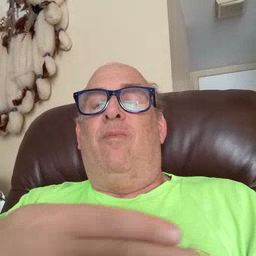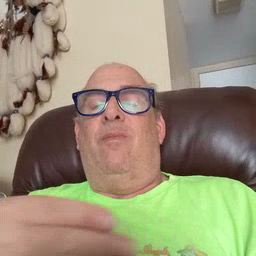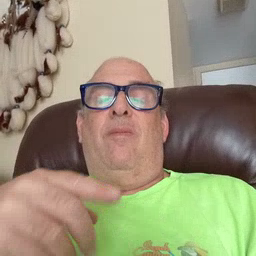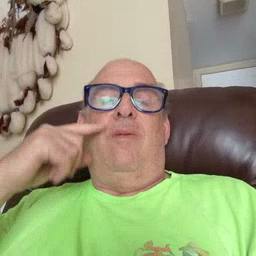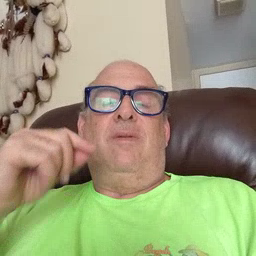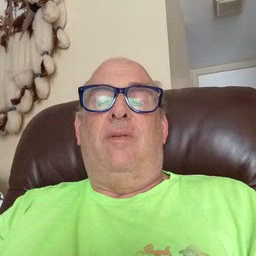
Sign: kitty